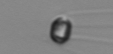
Label: Chaetoceros